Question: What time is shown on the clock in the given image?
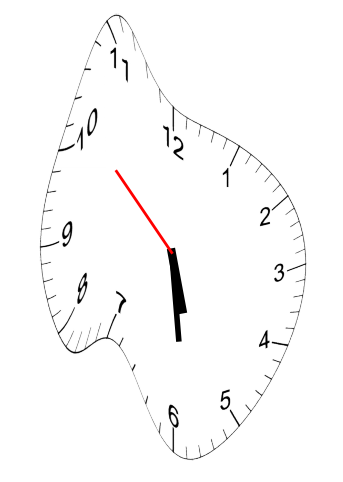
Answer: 05:28:52